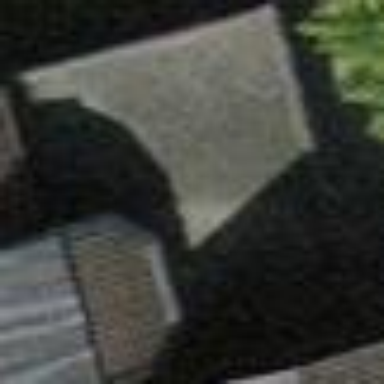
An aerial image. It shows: View of roof of building.